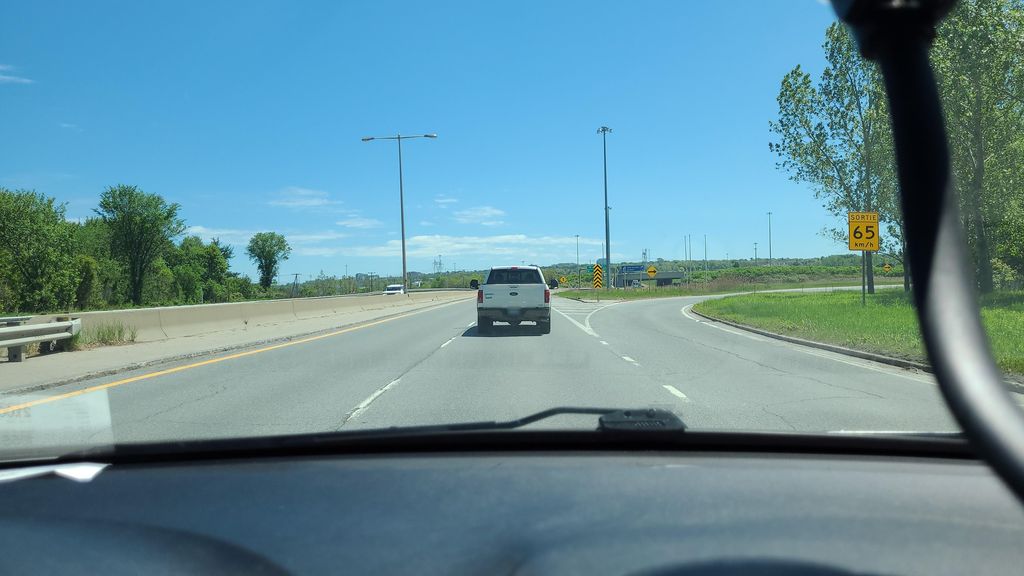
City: quebec_city